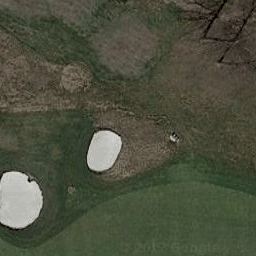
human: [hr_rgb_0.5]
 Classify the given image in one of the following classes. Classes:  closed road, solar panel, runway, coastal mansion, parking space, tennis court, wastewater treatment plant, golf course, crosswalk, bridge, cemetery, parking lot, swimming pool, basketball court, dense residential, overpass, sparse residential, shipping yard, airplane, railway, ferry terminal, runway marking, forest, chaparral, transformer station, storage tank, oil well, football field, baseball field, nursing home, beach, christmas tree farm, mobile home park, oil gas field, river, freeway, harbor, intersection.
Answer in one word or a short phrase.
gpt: golf course